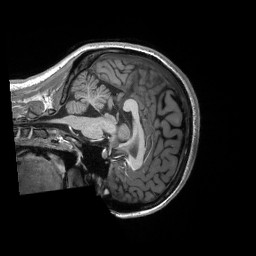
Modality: T1w
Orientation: sagittal
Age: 20
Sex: female
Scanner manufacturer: siemens
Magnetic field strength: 3 T
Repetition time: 2.3 s
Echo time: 0.00298 s